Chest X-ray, PA view. Patient: 36 years old, sex M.
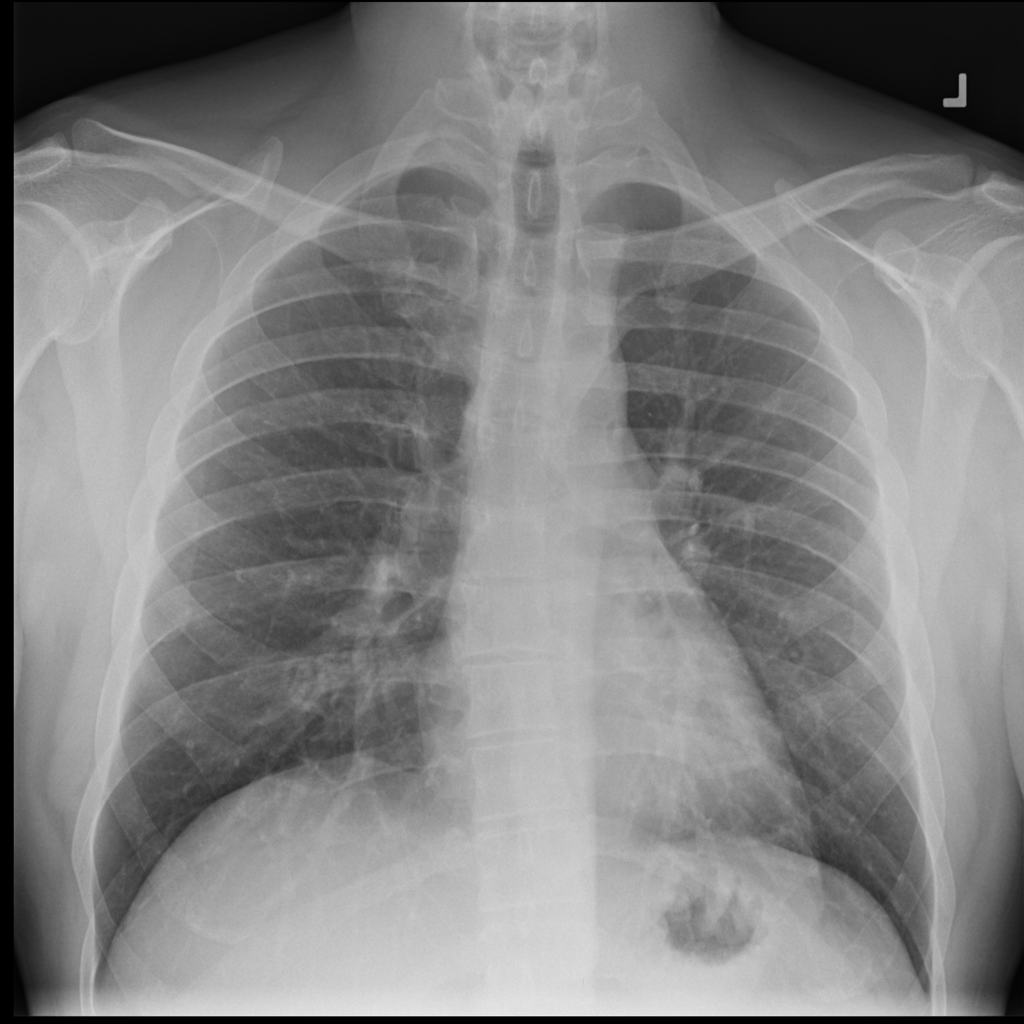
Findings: No Finding